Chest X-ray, PA view. Patient: 40 years old, sex F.
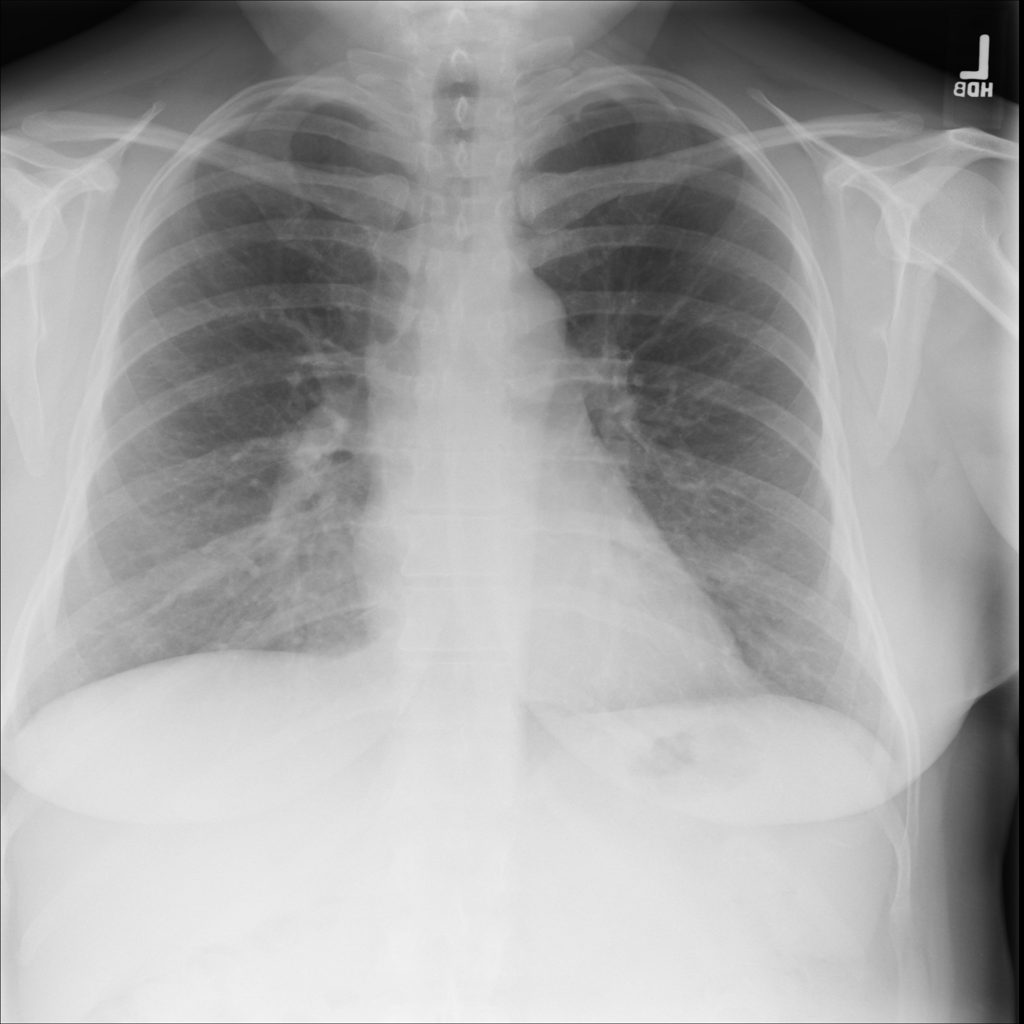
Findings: No Finding